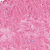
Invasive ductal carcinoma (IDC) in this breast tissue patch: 0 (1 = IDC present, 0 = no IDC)